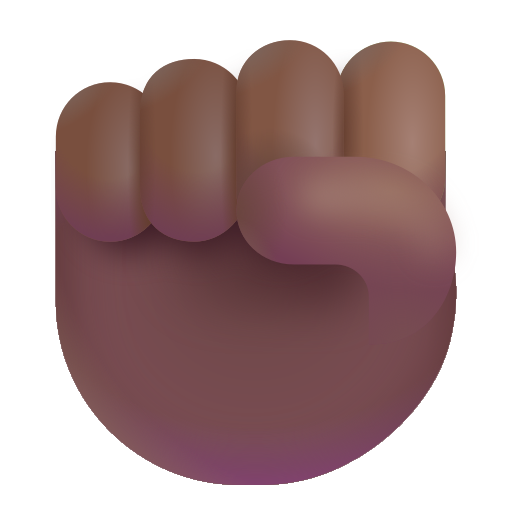
raised fist color  dark